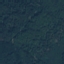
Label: Forest